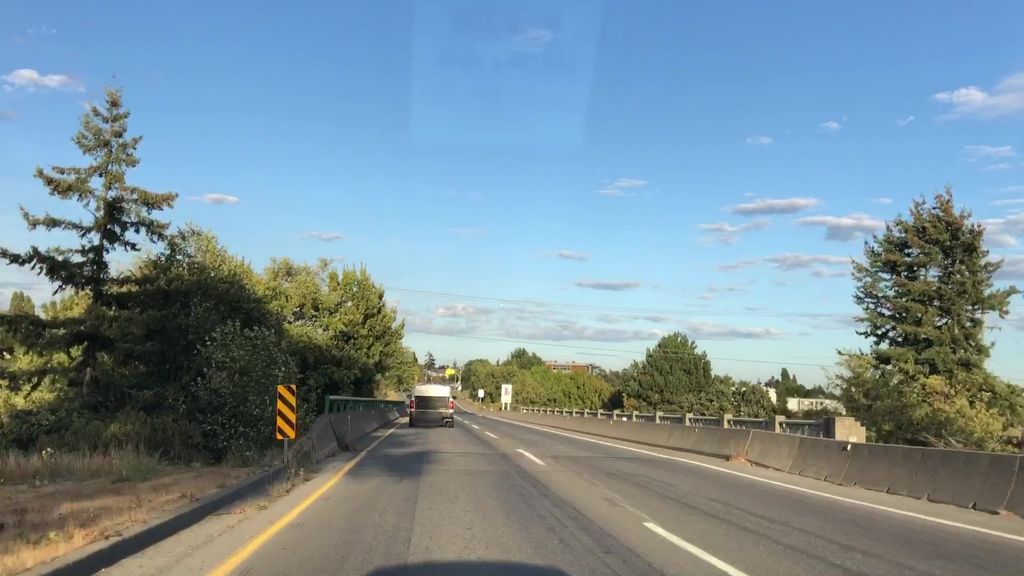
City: victoria